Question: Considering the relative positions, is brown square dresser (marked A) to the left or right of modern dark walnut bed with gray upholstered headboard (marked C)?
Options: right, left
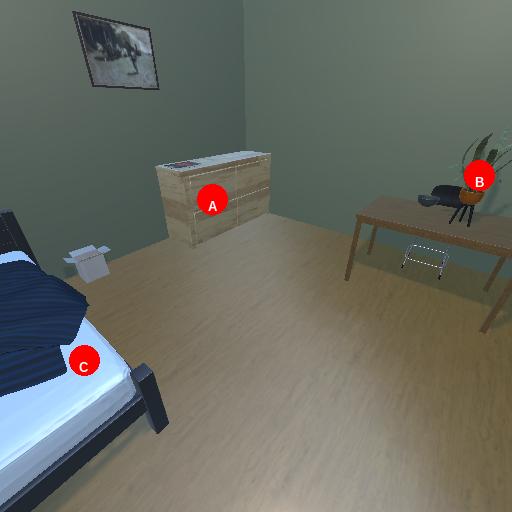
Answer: right